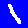
Digit: 1